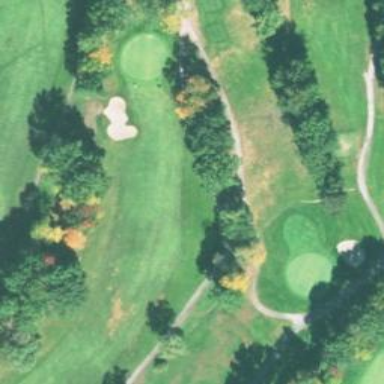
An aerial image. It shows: Well-maintained grade1 path in golf course.